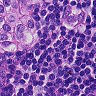
Metastatic tissue present: yes